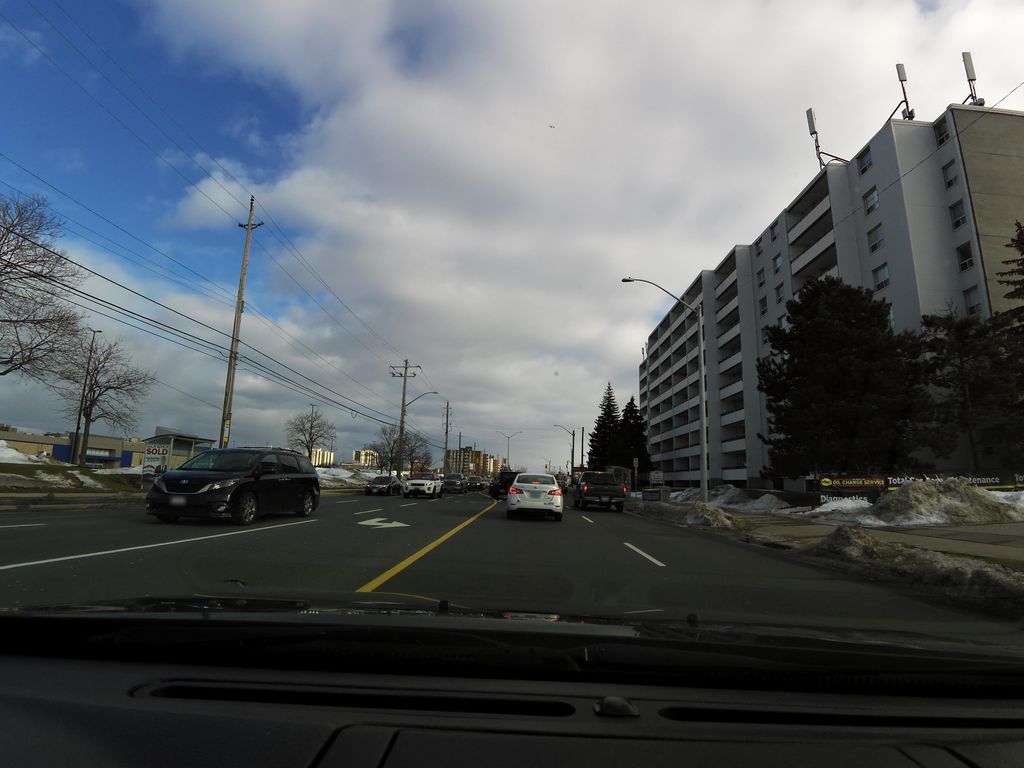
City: hamilton